Question: I've created a simple servlet in Java and showing its HTML output in Eclipse internal browser.
'''
protected void doGet(HttpServletRequest request, HttpServletResponse response) throws ServletException, IOException {
PrintWriter writer = response.getWriter();
writer.println("<h3> Hello World </h3>");
}
'''
But the output is like this :

Why doesn't apply '<h3>' tag ?
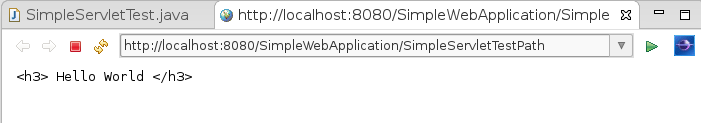
Answer: Need to set response content type:
'''
public void doGet(HttpServletRequest request, HttpServletResponse response) throws IOException,ServletException
{
response.setContentType("text/html");
PrintWriter writer = response.getWriter();
writer.println("<h3> Hello World </h3>");
}
'''